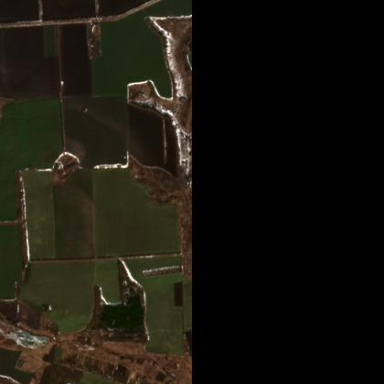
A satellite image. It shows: Picturesque farmland scene.